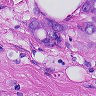
Metastatic tissue present: yes